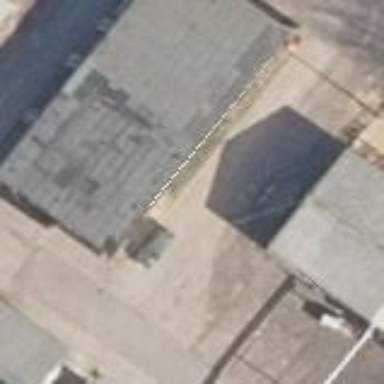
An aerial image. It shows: Service building with flat roof.